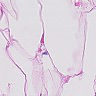
Metastatic tissue present: no